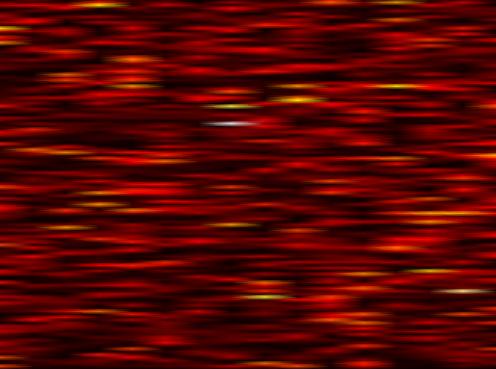
Label: UFMC